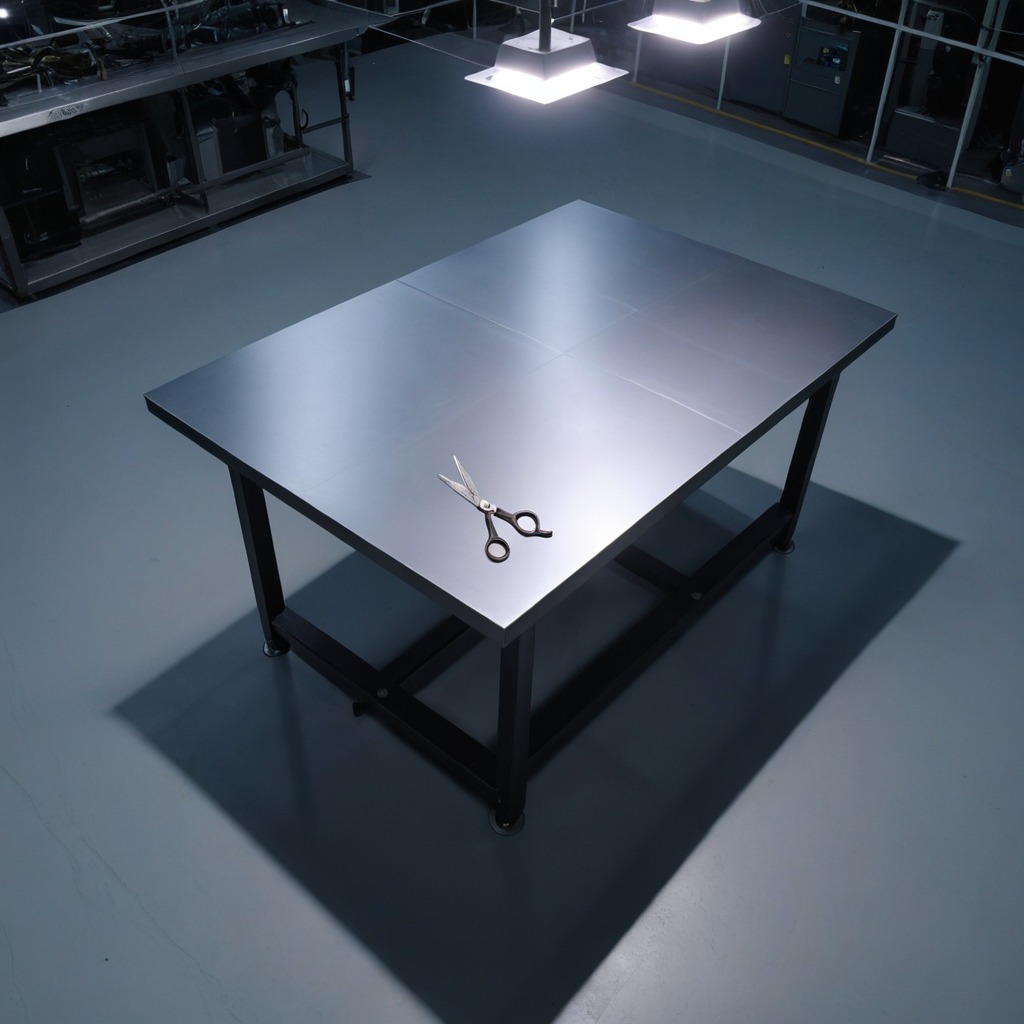
A scissor is lying on a clean empty table in a basement in the evening.